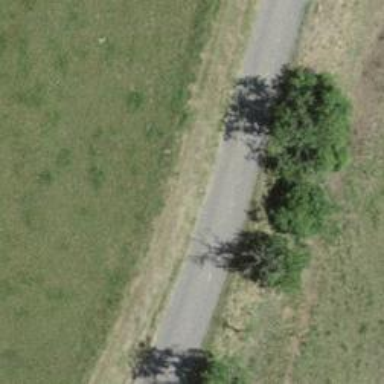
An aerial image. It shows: Unclassified road.